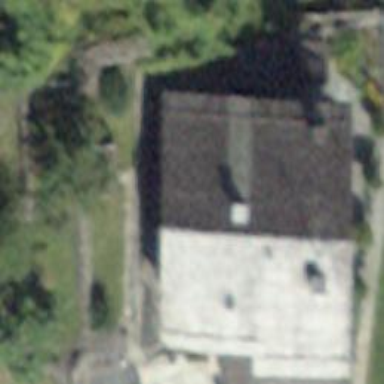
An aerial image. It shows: Building with gabled roof oriented across.